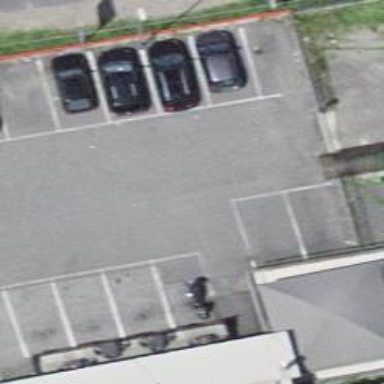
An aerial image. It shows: Parking aisle designated as service road.